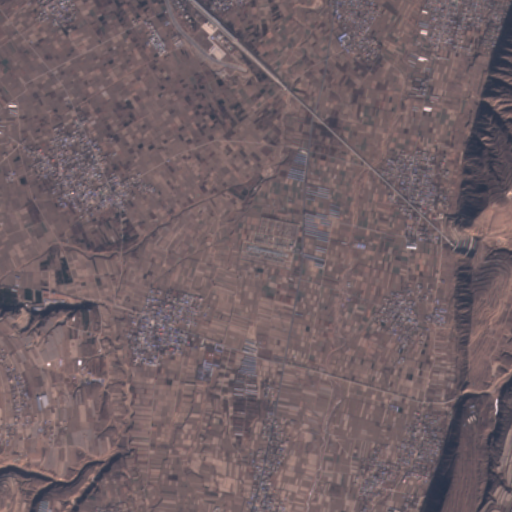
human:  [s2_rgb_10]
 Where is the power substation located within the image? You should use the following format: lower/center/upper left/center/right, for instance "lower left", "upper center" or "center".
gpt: The power substation is located in the center of the image.
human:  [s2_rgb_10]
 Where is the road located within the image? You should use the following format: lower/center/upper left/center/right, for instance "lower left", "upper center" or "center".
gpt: There is no road in the image.